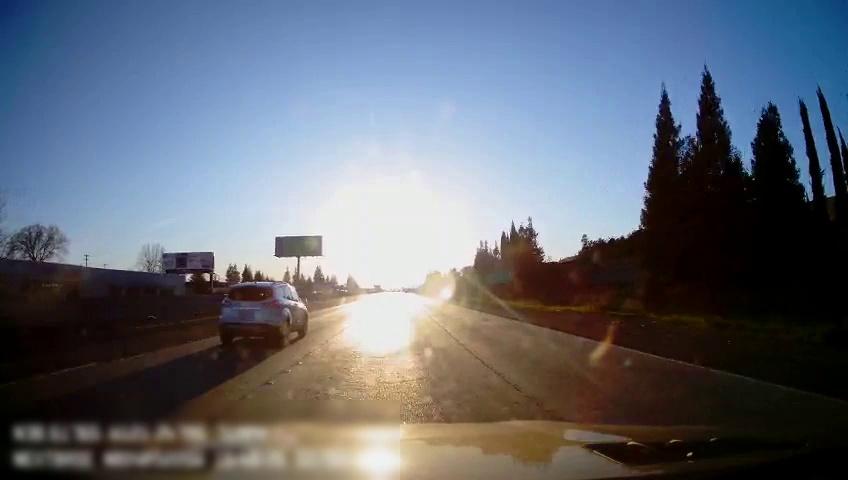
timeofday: Day
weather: Sunny
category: Drivable Space
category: Vehicles | SUV
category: Lanes | Alternate Lane
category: Lanes | Alternate Lane
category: Lanes | Current Lane
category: Lanes | Alternate Lane